Question: I am trying to load a image to a button using CSS.
I seem to be able to make the button size work etc. but I can't seem to get the image to show correctly.
My icons.png has 8 icons and I only want to display one of them on the button.
I am trying to use clip:rect to select just one of them but it doesn't seem to be working.
It seems to be showing all the icons on the button where I thought using clip:rect would allow me to select just one of the icons in my image.
Does anyone know where I have gone wrong?
(Note: I can't use jQuery for this)
Here is my CSS and HTML I am using..
'''
<style type="text/css">
.button1
{
position:absolute;
left: 20px;
width:100px;
height:100px;
top:20px;
clip:rect(0px,100px,100px,0px); /* rect(top, right, bottom, left) */
cursor: pointer; /* hand-shaped cursor */
cursor: hand; /* for IE 5.x */
}
</style>
<body bgcolor="#DFDFDF">
<button class="button1"><img src="icons.png"/></button>
</body>
'''
This is what it is doing..

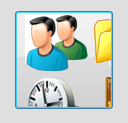
Answer: I ended up adding a class to my image
'''
<style type="text/css">
.button1
{
position:absolute;
left: 20px;
width:100px;
height:100px;
top:20px;
cursor: pointer; /* hand-shaped cursor */
cursor: hand; /* for IE 5.x */
}
img.button_logo
{
position:absolute;
left: 20px;
top:20px;
clip:rect(0px,100px,100px,0px); /* rect(top, right, bottom, left) */
cursor: pointer; /* hand-shaped cursor */
cursor: hand; /* for IE 5.x */
}
</style>
<body bgcolor="#DFDFDF">
<button class="button1"><img class="button_logo" src="icons.png"/></button>
</body>
'''
Now it displays just like it was meant to.